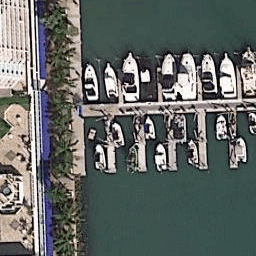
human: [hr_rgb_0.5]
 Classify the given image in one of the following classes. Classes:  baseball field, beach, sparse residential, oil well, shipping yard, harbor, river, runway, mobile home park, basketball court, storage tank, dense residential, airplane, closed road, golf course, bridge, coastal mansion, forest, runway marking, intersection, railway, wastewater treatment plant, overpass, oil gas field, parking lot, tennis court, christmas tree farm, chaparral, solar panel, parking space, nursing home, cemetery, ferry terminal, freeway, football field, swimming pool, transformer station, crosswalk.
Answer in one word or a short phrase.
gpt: harbor